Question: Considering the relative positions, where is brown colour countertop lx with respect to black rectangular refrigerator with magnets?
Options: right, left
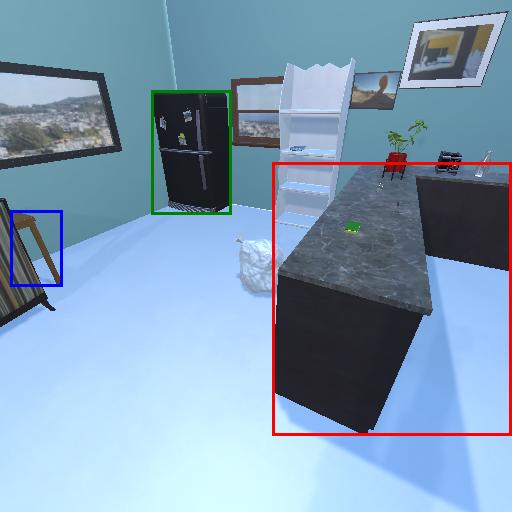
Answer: right